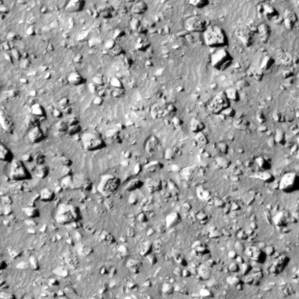
Label: non_frost